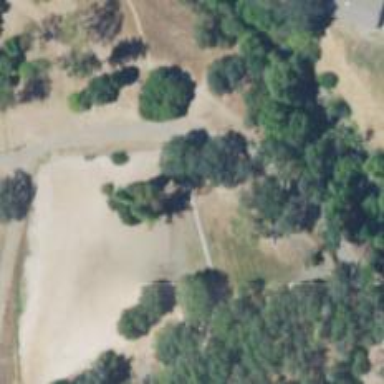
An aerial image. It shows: Dog park for leisure land.